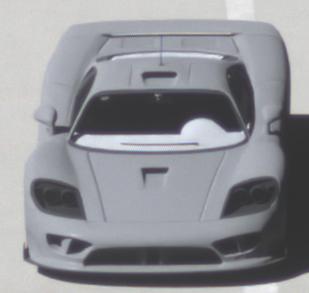
Make: Saleen
Model: S7
Detailed model: -
Model produced from: 2000
Model produced until: 2008
Doors: 2
Color: gray
Road condition: dry road
Daytime: midday
Contrast: high contrast